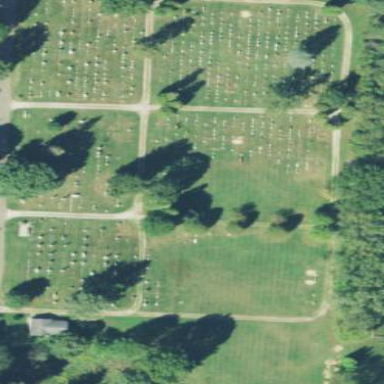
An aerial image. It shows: Cemetery.